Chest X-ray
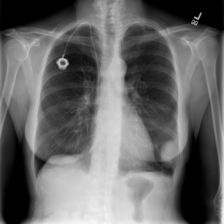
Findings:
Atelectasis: negative
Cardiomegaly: negative
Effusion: positive
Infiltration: positive
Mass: positive
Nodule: negative
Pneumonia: negative
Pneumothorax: negative
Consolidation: negative
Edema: negative
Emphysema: negative
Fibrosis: negative
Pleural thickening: negative
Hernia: negative